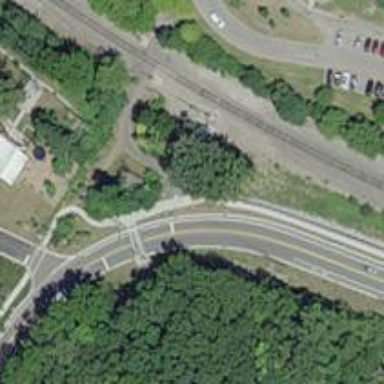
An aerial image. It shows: Asphalt cycleway with crossing.